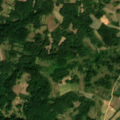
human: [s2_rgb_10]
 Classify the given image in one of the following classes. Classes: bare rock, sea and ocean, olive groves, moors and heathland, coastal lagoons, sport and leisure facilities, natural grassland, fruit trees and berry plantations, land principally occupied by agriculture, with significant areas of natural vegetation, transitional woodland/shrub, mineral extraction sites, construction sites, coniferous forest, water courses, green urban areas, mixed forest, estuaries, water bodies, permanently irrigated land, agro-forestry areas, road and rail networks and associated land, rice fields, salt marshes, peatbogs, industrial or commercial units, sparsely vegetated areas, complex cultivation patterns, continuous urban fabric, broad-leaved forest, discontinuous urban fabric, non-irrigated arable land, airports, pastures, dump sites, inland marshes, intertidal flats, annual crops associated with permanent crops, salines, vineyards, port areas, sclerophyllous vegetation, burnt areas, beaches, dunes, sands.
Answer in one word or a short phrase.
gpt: complex cultivation patterns, land principally occupied by agriculture, with significant areas of natural vegetation, broad-leaved forest, transitional woodland/shrub